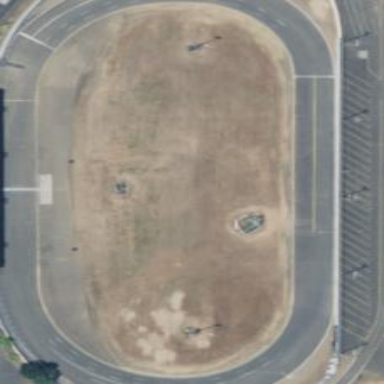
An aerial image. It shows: Raceway for motor sports.